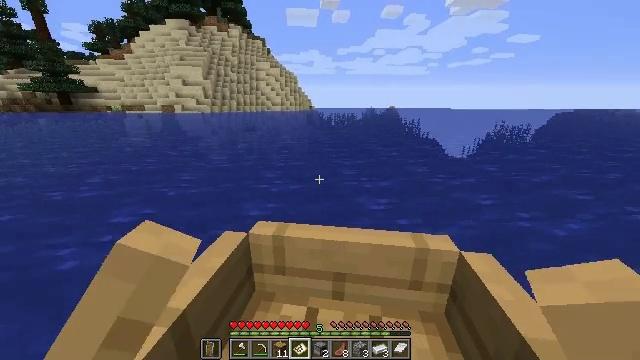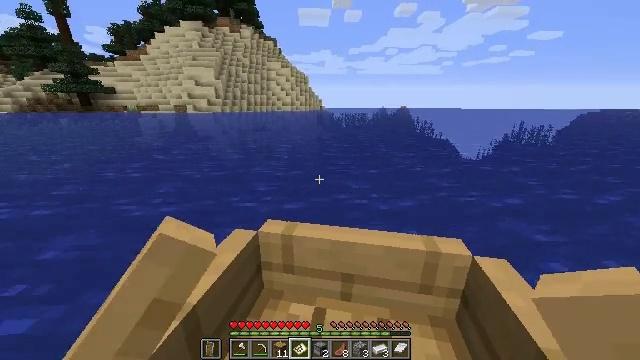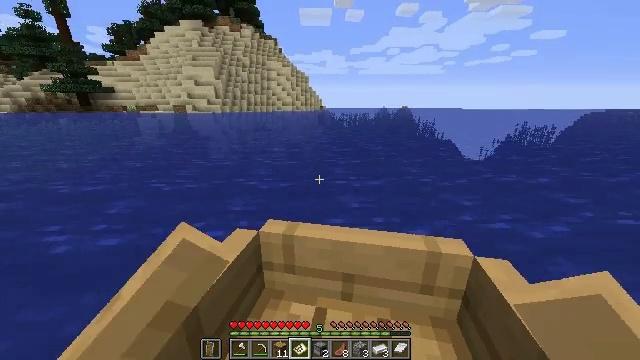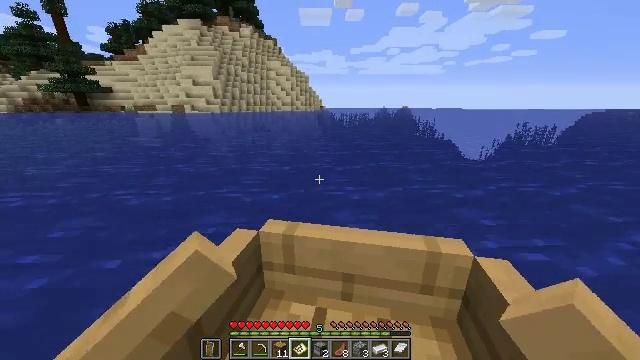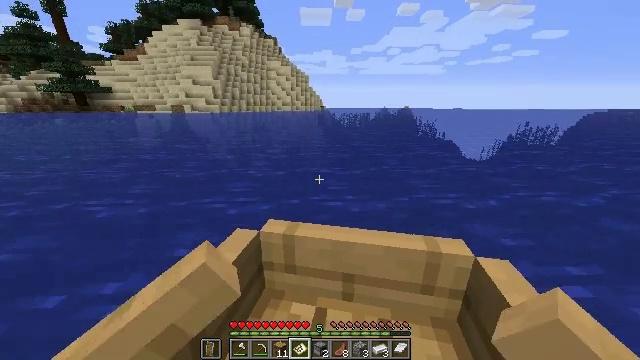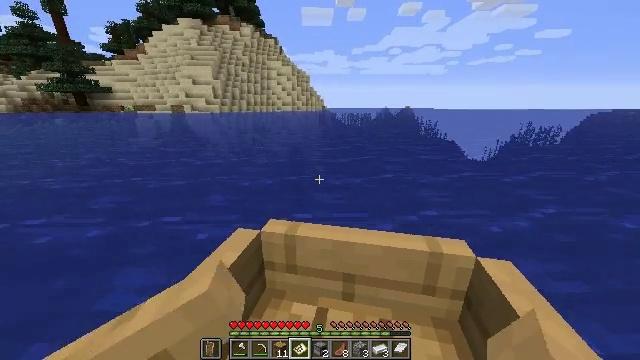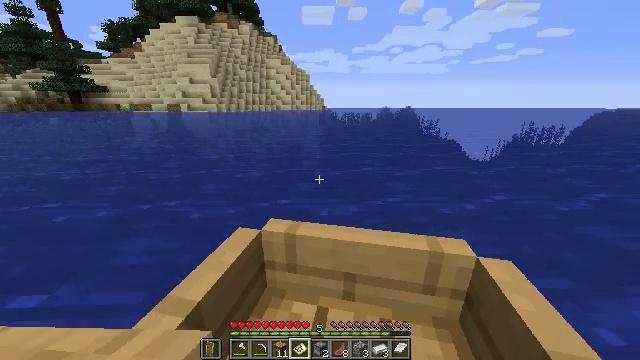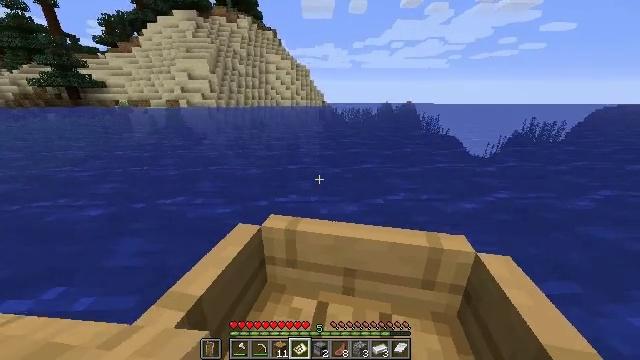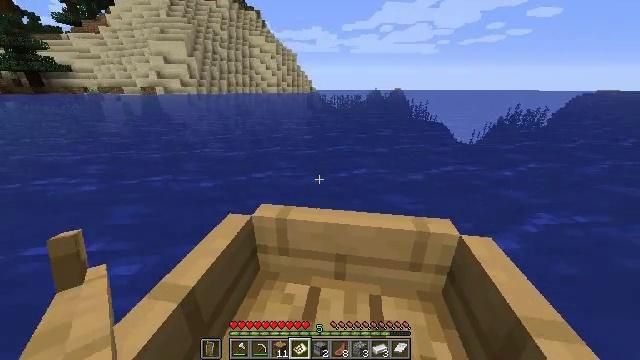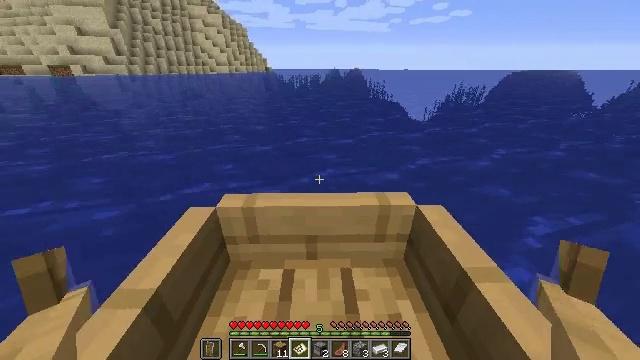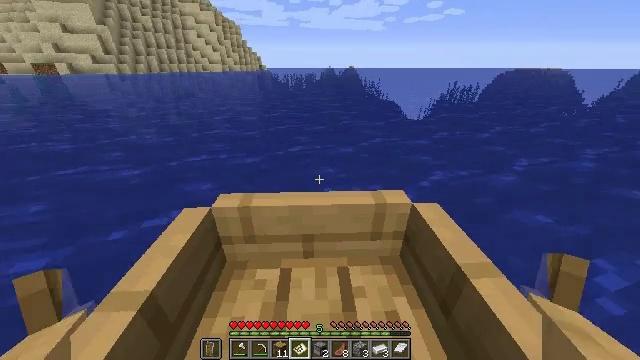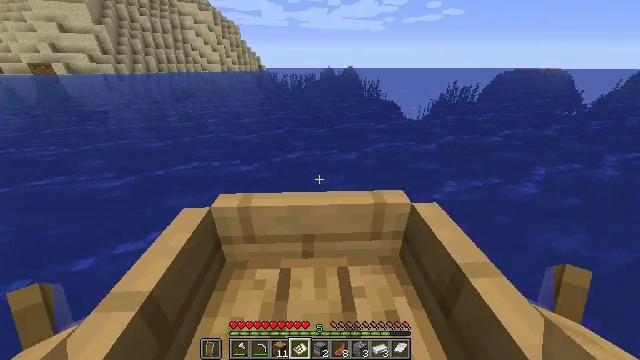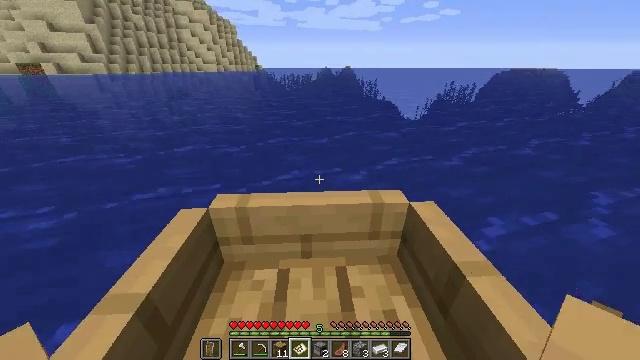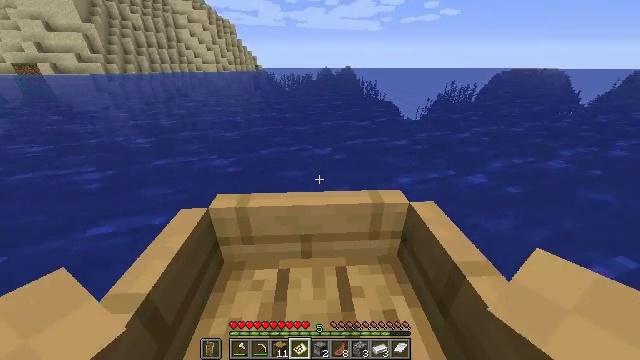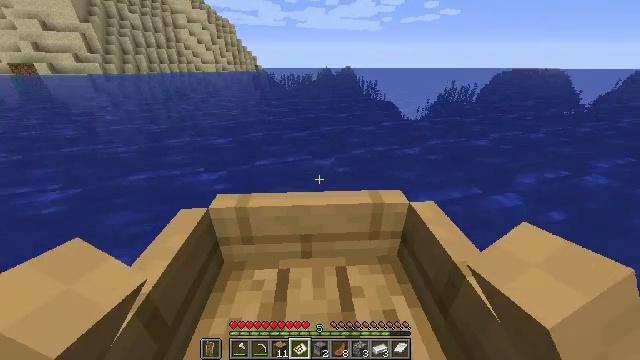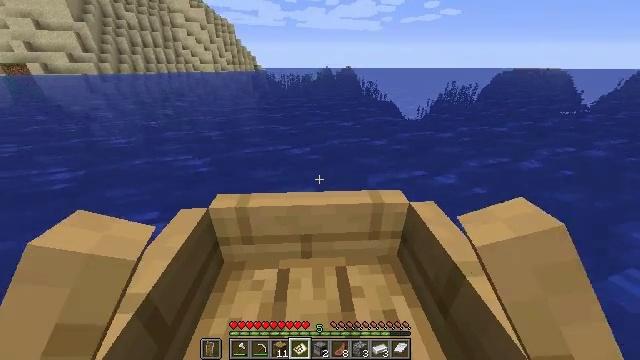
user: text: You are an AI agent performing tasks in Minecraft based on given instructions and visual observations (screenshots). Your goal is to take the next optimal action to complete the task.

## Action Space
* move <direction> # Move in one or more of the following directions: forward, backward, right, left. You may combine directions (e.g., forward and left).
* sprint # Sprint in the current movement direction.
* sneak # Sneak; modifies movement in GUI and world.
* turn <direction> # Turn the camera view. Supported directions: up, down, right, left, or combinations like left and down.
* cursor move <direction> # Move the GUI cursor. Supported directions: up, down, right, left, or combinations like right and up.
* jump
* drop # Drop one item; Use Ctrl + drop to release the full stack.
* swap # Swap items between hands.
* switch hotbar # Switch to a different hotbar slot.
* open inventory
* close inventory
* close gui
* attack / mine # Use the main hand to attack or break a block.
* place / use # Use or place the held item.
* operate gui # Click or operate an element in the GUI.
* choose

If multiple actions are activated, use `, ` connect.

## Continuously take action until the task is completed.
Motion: motion action
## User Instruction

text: Break the sand block.
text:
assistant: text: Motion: move forward, turn left
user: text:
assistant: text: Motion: move forward
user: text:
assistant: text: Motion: move forward
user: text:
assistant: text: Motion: move forward
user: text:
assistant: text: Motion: move forward
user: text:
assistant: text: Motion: move forward
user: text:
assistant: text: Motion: move forward, turn down
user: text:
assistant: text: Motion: move forward, turn right and down
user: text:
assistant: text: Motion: move forward, turn right and down
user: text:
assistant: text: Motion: move forward, turn right
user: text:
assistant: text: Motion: move forward
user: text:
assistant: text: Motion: move forward
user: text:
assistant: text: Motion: move forward
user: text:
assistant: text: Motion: move forward
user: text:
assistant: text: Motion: move forward
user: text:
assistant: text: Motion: move forward
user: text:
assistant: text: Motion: move forward
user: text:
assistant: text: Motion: move forward
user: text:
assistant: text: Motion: move forward
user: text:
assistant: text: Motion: move forward
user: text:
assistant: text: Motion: move forward
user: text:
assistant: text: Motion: move forward, turn left
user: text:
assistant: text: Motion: move forward
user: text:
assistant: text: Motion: move forward
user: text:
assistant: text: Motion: move forward
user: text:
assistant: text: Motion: move forward
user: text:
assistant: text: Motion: move forward
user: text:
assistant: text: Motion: move forward
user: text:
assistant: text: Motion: move forward, turn left and up
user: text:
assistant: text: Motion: move forward, turn left and up